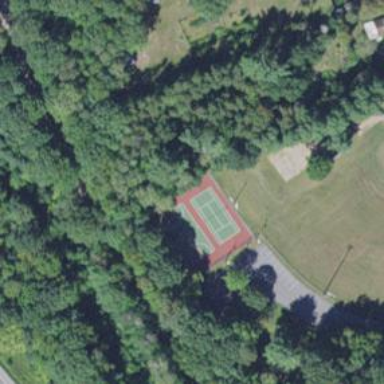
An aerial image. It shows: Tennis court on pitch.